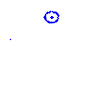
Particle: kaon